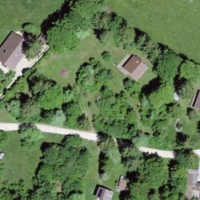
EUNIS habitat code: 55
Species observed at this site:
Campanula glomerata